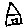
Label: house